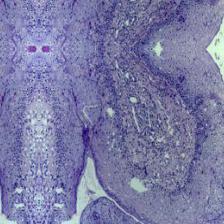
Diagnosis: Normal